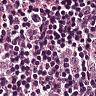
Metastatic tissue present: yes